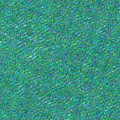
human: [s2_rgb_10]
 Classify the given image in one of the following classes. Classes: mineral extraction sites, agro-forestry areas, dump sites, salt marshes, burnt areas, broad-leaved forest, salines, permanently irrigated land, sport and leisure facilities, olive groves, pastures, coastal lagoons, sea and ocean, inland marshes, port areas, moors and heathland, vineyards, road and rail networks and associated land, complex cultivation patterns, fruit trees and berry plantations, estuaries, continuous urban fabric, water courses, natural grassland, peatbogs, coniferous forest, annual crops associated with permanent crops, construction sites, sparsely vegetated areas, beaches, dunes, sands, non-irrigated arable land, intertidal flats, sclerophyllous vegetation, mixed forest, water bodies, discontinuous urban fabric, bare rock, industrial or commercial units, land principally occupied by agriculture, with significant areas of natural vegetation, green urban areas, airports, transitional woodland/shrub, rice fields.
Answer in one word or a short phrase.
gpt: sea and ocean